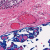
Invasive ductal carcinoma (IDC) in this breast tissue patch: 0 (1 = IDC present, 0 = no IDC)